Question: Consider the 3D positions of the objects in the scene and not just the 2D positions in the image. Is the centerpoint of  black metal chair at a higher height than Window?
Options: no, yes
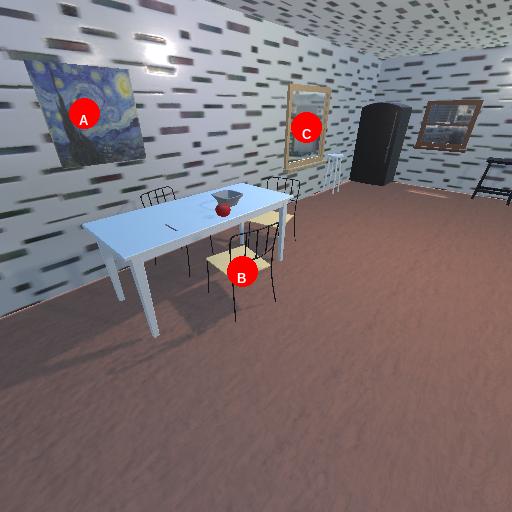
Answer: no